Question: I would like to place several different ggplot plots into a single image. After much exploring, I am finding that ggplot is fantastic at generating a single plot or a series of plots if the data is formatted correctly. However, when you want to combine multiple plots, there are so many different options to combine them it get confusing and quickly convoluted. I have the following desires for my final plot:
1. The left axes of all the individual plots are aligned so that the plots can all share a common x-axis present by the bottom most plot
2. There is a single common legend on the right of the plot (preferably positioned near the top of the plot)
3. The top two indicator plots do not have any y-axis tics or numbers
4. There is a minimum amount of space between the plots
5. The indicator plots (isTraining and isTesting) take up a smaller amount of vertical space so that the remaining three plots can fill the space as needed
I have searched for solutions to meet the above requirements but it just is not working correctly. The following code does a lot of this (albeit in a possibly convoluted way) but falls short of satisfying my above listed requirements. The following are my specific issues:
1. The code that I found to align the left sides of the plots is not working for some reason
2. The method that I am currently using to get multiple plots on the same page seems difficult to use and there is most likely a better technique (I am open to suggestions)
3. The x-axis title is not showing up in the result
4. The legend is not aligned to the top of the plot (I do not know the easy way to do this at all, so I have not tried. Suggestions are welcome)
Any help in solving any of these issues would be greatly appreciated.
## Self Contained Code Example
(It is a bit long but for this question I thought that there could be strange interactions)
'''
# Load needed libraries ---------------------------------------------------
library(ggplot2)
library(caret)
library(grid)
rm(list = ls())
# Genereate Sample Data ---------------------------------------------------
N = 1000
classes = c('A', 'B', 'C', 'D', 'E')
set.seed(37)
ind = 1:N
data1 = sin(100*runif(N))
data2 = cos(100*runif(N))
data3 = cos(100*runif(N)) * sin(100*runif(N))
data4 = factor(unlist(lapply(classes, FUN = function(x) {rep(x, N/length(classes))})))
data = data.frame(ind, data1, data2, data3, Class = data4)
rm(ind, data1, data2, data3, data4, N, classes)
# Sperate into smaller datasets for training and testing ------------------
set.seed(1976)
inTrain <- createDataPartition(y = data$data1, p = 0.75, list = FALSE)
data_Train = data[inTrain,]
data_Test = data[-inTrain,]
rm(inTrain)
# Generate Individual Plots -----------------------------------------------
data1_plot = ggplot(data) + theme_bw() + geom_point(aes(x = ind, y = data1, color = Class))
data2_plot = ggplot(data) + theme_bw() + geom_point(aes(x = ind, y = data2, color = Class))
data3_plot = ggplot(data) + theme_bw() + geom_point(aes(x = ind, y = data3, color = Class))
isTraining = ggplot(data_Train) + theme_bw() + geom_point(aes(x = ind, y = 1, color = Class))
isTesting = ggplot(data_Test) + theme_bw() + geom_point(aes(x = ind, y = 1, color = Class))
# Set the desired legend properties before extraction to grob -------------
data1_plot = data1_plot + theme(legend.key = element_blank())
# Extract the legend from one of the plots --------------------------------
getLegend<-function(a.gplot){
tmp <- ggplot_gtable(ggplot_build(a.gplot))
leg <- which(sapply(tmp$grobs, function(x) x$name) == "guide-box")
legend <- tmp$grobs[[leg]]
return(legend)}
leg = getLegend(data1_plot)
# Remove legend from other plots ------------------------------------------
data1_plot = data1_plot + theme(legend.position = 'none')
data2_plot = data2_plot + theme(legend.position = 'none')
data3_plot = data3_plot + theme(legend.position = 'none')
isTraining = isTraining + theme(legend.position = 'none')
isTesting = isTesting + theme(legend.position = 'none')
# Remove the grid from the isTraining and isTesting plots -----------------
isTraining = isTraining + theme(panel.grid.minor=element_blank(), panel.grid.major=element_blank())
isTesting = isTesting + theme(panel.grid.minor=element_blank(), panel.grid.major=element_blank())
# Remove the y-axis from the isTraining and the isTesting Plots -----------
isTraining = isTraining + theme(axis.ticks = element_blank(), axis.text = element_blank())
isTesting = isTesting + theme(axis.ticks = element_blank(), axis.text = element_blank())
# Remove the margin from the plots and set the XLab to null ---------------
tmp = theme(panel.margin = unit(c(0, 0, 0, 0), units = 'cm'), plot.margin = unit(c(0, 0, 0, 0), units = 'cm'))
data1_plot = data1_plot + tmp + labs(x = NULL, y = 'Data 1')
data2_plot = data2_plot + tmp + labs(x = NULL, y = 'Data 2')
data3_plot = data3_plot + tmp + labs(x = NULL, y = 'Data 3')
isTraining = isTraining + tmp + labs(x = NULL, y = 'Training')
isTesting = isTesting + tmp + labs(x = NULL, y = 'Testing')
# Add the XLabel back to the bottom plot ----------------------------------
data3_plot = data3_plot + labs(x = 'Index')
# Remove the X-Axis from all the plots but the bottom one -----------------
# data3 is to the be last plot...
data1_plot = data1_plot + theme(axis.ticks.x = element_blank(), axis.text.x = element_blank())
data2_plot = data2_plot + theme(axis.ticks.x = element_blank(), axis.text.x = element_blank())
isTraining = isTraining + theme(axis.ticks.x = element_blank(), axis.text.x = element_blank())
isTesting = isTesting + theme(axis.ticks.x = element_blank(), axis.text.x = element_blank())
# Store plots in a list for ease of processing ----------------------------
plots = list()
plots[[1]] = isTraining
plots[[2]] = isTesting
plots[[3]] = data1_plot
plots[[4]] = data2_plot
plots[[5]] = data3_plot
# Fix the widths of the plots so that the left side of the axes align ----
# Note: This does not seem to function correctly....
# I tried to adapt from:
# http://stackoverflow.com/questions/<PHONE>/left-align-two-graph-edges-ggplot
plotGrobs = lapply(plots, ggplotGrob)
plotGrobs[[1]]$widths[2:5]
maxWidth = plotGrobs[[1]]$widths[2:5]
for(i in length(plots)) {
maxWidth = grid::unit.pmax(maxWidth, plotGrobs[[i]]$widths[2:5])
}
for(i in length(plots)) {
plotGrobs[[i]]$widths[2:5] = as.list(maxWidth)
}
plotAtPos = function(x = 0.5, y = 0.5, width = 1, height = 1, obj) {
pushViewport(viewport(x = x + 0.5*width, y = y + 0.5*height, width = width, height = height))
grid.draw(obj)
upViewport()
}
grid.newpage()
plotAtPos(x = 0, y = 0.85, width = 0.9, height = 0.1, plotGrobs[[1]])
plotAtPos(x = 0, y = 0.75, width = 0.9, height = 0.1, plotGrobs[[2]])
plotAtPos(x = 0, y = 0.5, width = 0.9, height = 0.2, plotGrobs[[3]])
plotAtPos(x = 0, y = 0.3, width = 0.9, height = 0.2, plotGrobs[[4]])
plotAtPos(x = 0, y = 0.1, width = 0.9, height = 0.2, plotGrobs[[5]])
plotAtPos(x = 0.9, y = 0, width = 0.1, height = 1, leg)
'''
### The visual result of the above is in the following image:

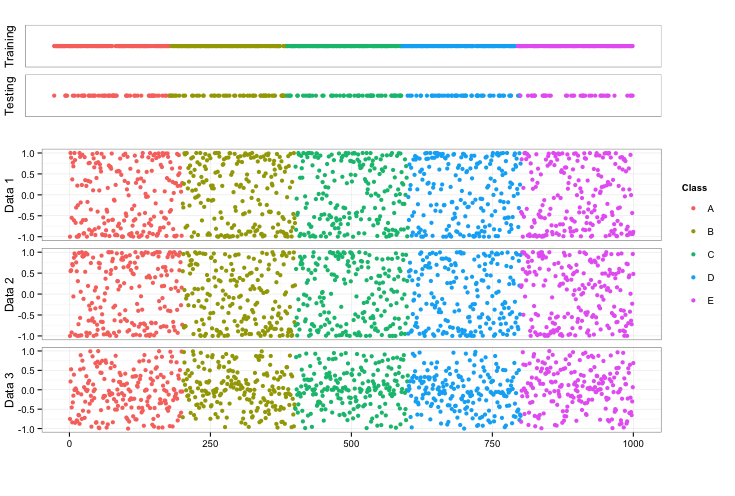
Answer: Aligning ggplots should be done with 'rbind.gtable'; here it's fairly straight-forward since the gtables all have the same number of columns. Setting the panel heights and adding a legend on the side is also more straight-forward with gtable than with grid viewports, in my opinion.
The only slight annoyance is that 'rbind.gtable' <URL>. It's easy to fix though, see the 'rbind_max' function below.

'''
require(gtable)
rbind_max <- function(...){
gtl <- lapply(list(...), ggplotGrob)
bind2 <- function (x, y)
{
stopifnot(ncol(x) == ncol(y))
if (nrow(x) == 0)
return(y)
if (nrow(y) == 0)
return(x)
y$layout$t <- y$layout$t + nrow(x)
y$layout$b <- y$layout$b + nrow(x)
x$layout <- rbind(x$layout, y$layout)
x$heights <- gtable:::insert.unit(x$heights, y$heights)
x$rownames <- c(x$rownames, y$rownames)
x$widths <- grid::unit.pmax(x$widths, y$widths)
x$grobs <- append(x$grobs, y$grobs)
x
}
Reduce(bind2, gtl)
}
gp <- do.call(rbind_max, plots)
gp <- gtable_add_cols(gp, widths = sum(leg$widths))
panels <- gp$layout$t[grep("panel", gp$layout$name)]
# set the relative panel heights 1/3 for the top two
gp$heights[panels] <- lapply(c(1,1,3,3,3), unit, "null")
# set the legend justification to top (it's a gtable embedded in a gtable)
leg[["grobs"]][[1]][["vp"]] <- viewport(just = c(0.5,1))
gp <- gtable_add_grob(gp, leg, t = 1, l = ncol(gp))
grid.newpage()
grid.draw(gp)
'''